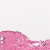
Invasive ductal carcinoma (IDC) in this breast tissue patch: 0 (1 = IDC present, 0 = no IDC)